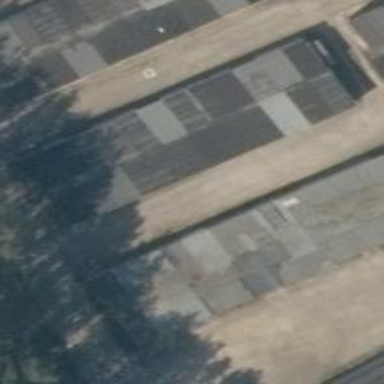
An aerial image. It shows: Group of garages.